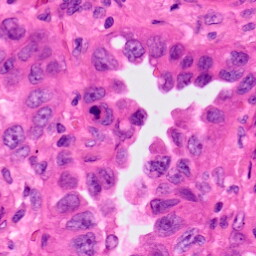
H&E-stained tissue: Lung